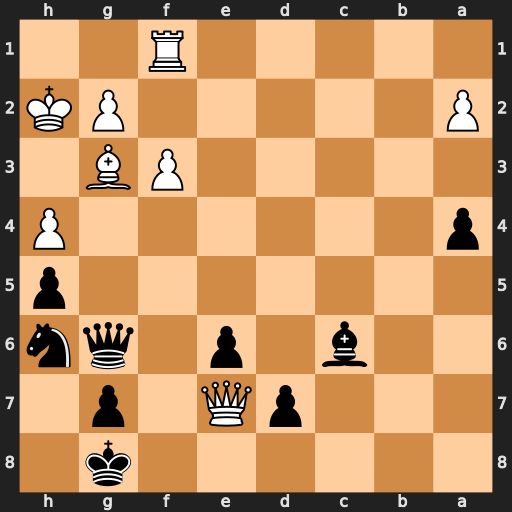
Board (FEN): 6k1/3pQ1p1/2b1p1qn/7p/p6P/5PB1/P5PK/5R2
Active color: b
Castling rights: -
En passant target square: -
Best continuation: Qxg3+ Kxg3 Nf5+ Kf4 Nxe7